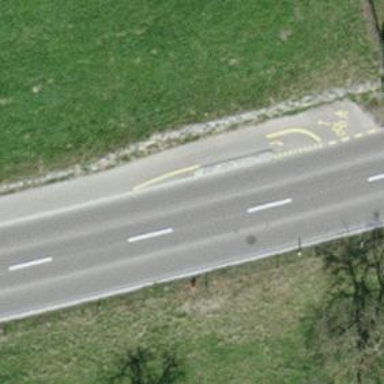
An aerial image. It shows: Tertiary road with asphalt surface.